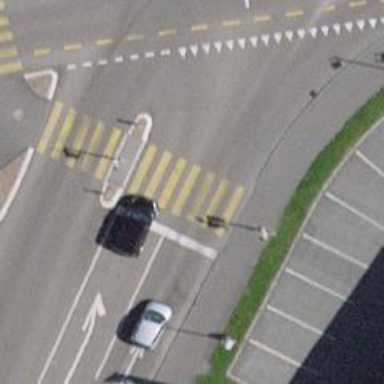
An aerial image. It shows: Road with traffic signals for signaling.